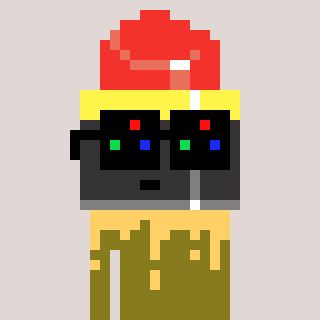
a pixel art character with square black sunglasses, a lipstick-shaped head and a gunk-colored body on a warm background